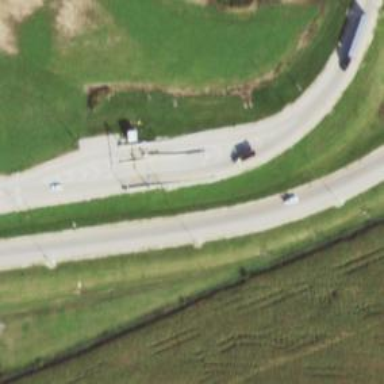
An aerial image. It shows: Toll gantry on the road.